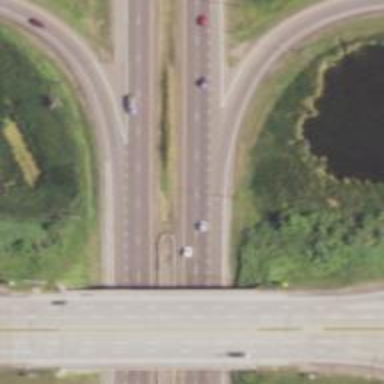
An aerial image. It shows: Motorway junction.